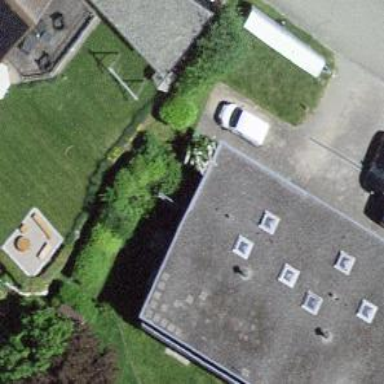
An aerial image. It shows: Terrace building.